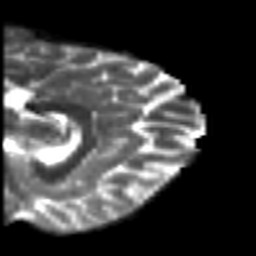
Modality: T2w
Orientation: sagittal
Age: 20
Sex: female
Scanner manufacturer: siemens
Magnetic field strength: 3 T
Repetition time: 7 s
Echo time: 0.0926 s